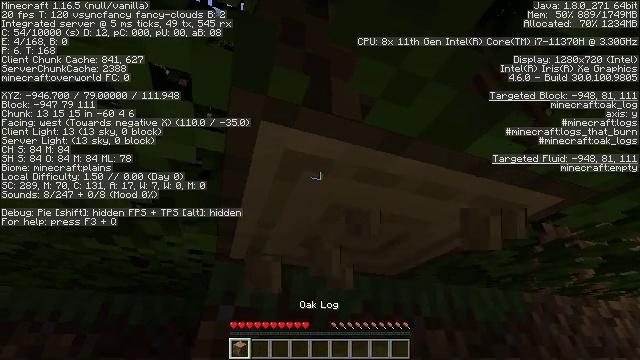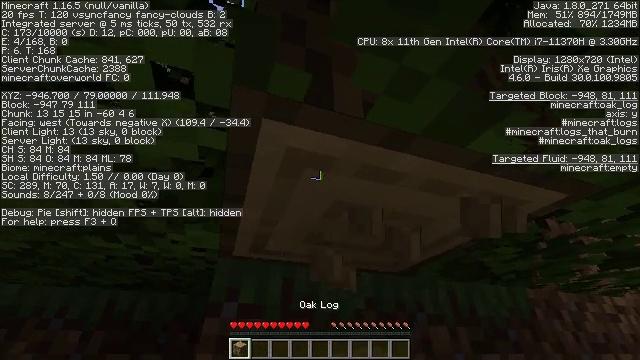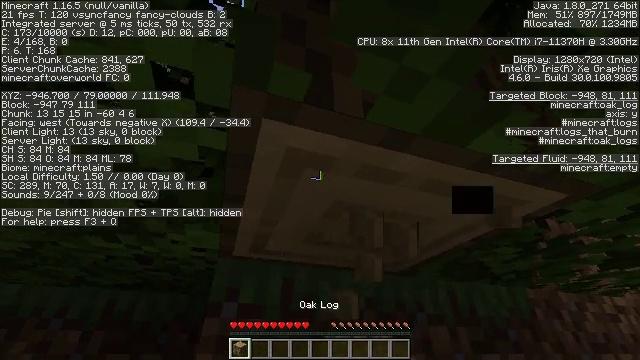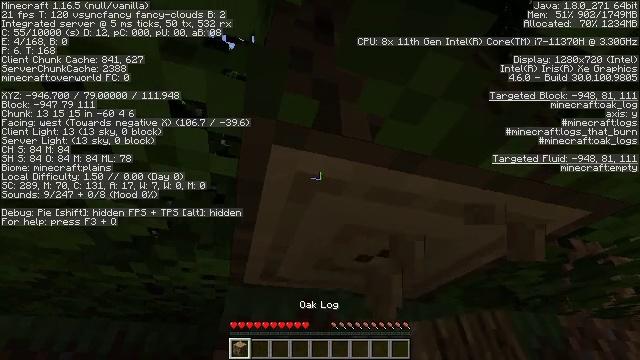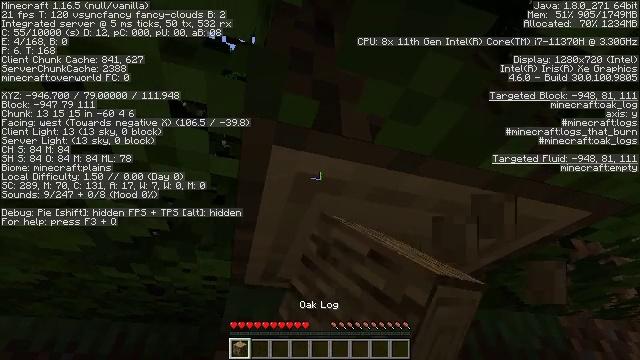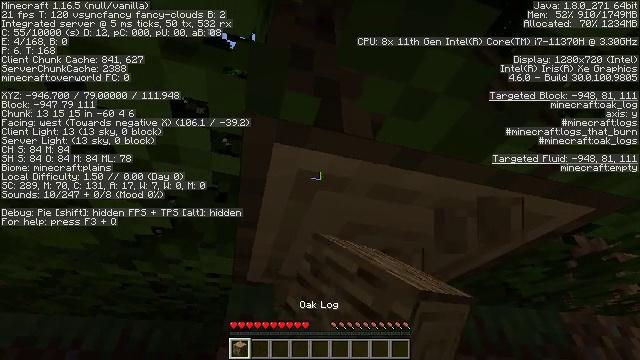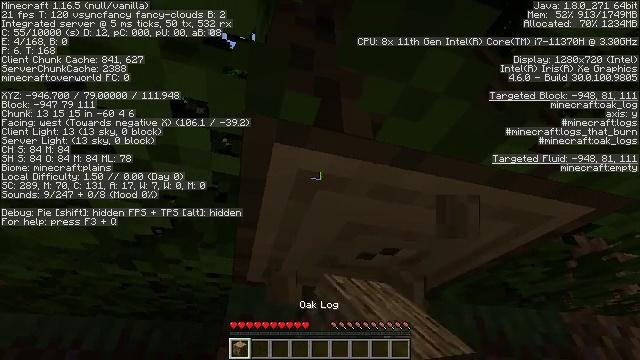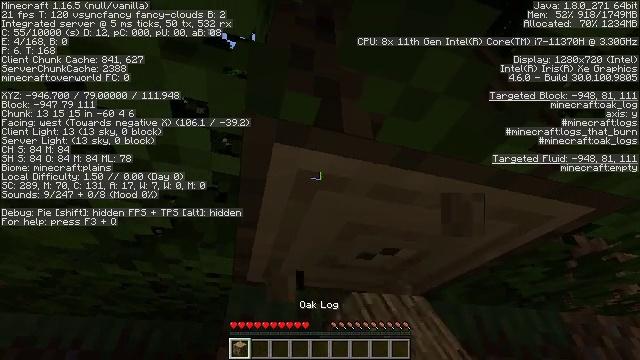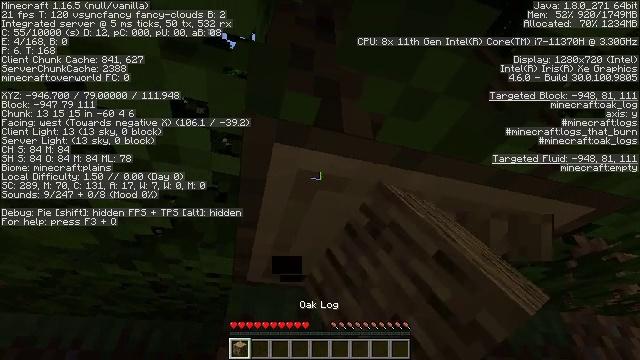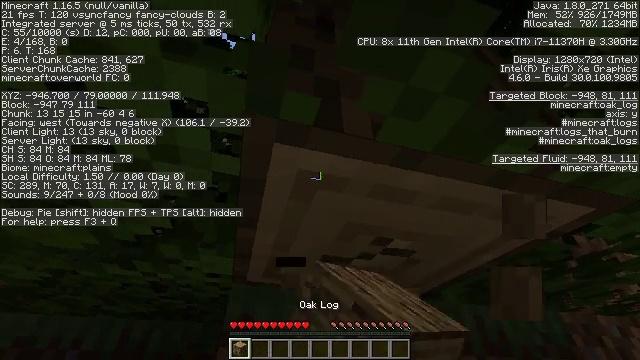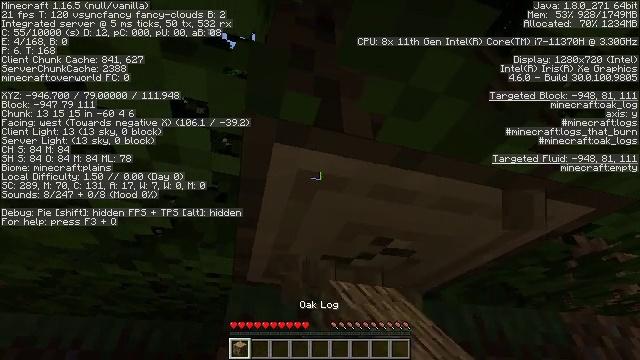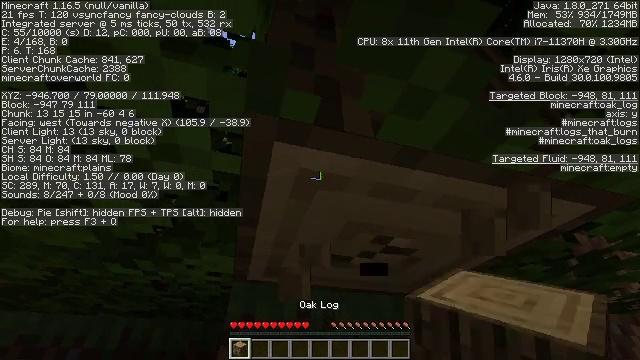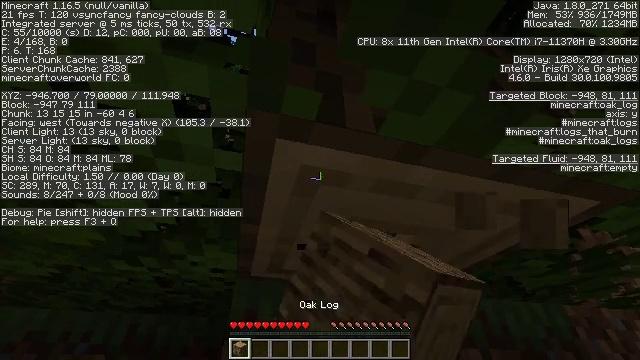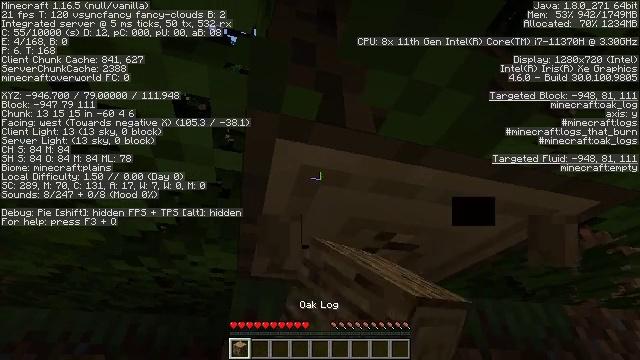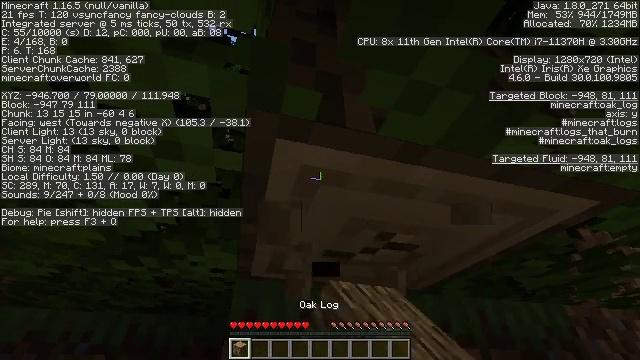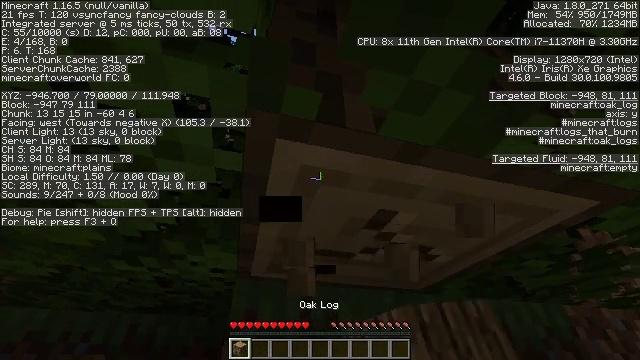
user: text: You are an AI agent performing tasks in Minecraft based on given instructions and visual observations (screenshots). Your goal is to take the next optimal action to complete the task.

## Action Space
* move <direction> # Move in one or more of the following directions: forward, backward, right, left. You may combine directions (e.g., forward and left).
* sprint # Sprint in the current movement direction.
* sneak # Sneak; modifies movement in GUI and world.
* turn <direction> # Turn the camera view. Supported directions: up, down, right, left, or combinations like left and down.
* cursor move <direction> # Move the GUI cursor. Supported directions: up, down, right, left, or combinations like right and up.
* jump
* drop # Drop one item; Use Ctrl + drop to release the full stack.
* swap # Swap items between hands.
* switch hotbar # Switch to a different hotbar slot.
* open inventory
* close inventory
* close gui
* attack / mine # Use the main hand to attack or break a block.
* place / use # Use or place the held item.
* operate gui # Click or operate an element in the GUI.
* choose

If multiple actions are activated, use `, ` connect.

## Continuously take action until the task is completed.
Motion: motion action
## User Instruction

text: Mine the oak log.
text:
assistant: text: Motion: attack / mine
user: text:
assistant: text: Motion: attack / mine
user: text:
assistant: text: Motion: turn left and up, attack / mine
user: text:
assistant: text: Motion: attack / mine
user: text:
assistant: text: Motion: attack / mine
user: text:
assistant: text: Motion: attack / mine
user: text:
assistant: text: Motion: attack / mine
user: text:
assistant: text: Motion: attack / mine
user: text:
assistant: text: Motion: attack / mine
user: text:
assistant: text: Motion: attack / mine
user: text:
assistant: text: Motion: attack / mine
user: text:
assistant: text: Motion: attack / mine
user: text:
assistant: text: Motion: attack / mine
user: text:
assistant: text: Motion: attack / mine
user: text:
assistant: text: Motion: attack / mine
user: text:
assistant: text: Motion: attack / mine
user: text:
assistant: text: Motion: attack / mine
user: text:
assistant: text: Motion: attack / mine
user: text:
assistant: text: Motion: attack / mine
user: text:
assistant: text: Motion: turn left and down, attack / mine
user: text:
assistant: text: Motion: turn left and down, attack / mine
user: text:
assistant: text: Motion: attack / mine
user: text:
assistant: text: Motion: attack / mine
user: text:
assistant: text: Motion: attack / mine
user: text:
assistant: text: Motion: attack / mine
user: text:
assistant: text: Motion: turn up, attack / mine
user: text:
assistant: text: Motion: attack / mine
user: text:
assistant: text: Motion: attack / mine
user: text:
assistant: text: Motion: attack / mine
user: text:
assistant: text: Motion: attack / mine